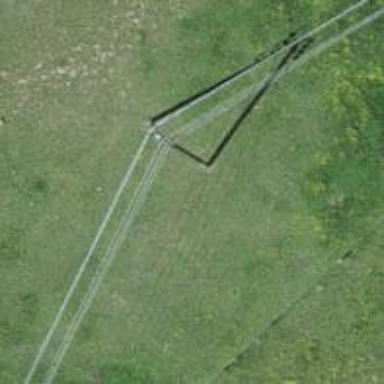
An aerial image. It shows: Power pole.